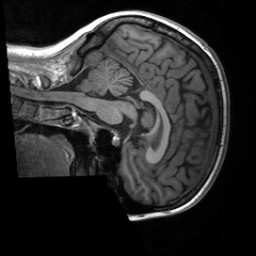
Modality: T1w
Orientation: sagittal
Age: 21
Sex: female
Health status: healthy
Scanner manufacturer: siemens
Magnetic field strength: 3 T
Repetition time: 2 s
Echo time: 0.00232 s